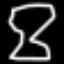
Label: hourglass